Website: macys
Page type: customer-info-address
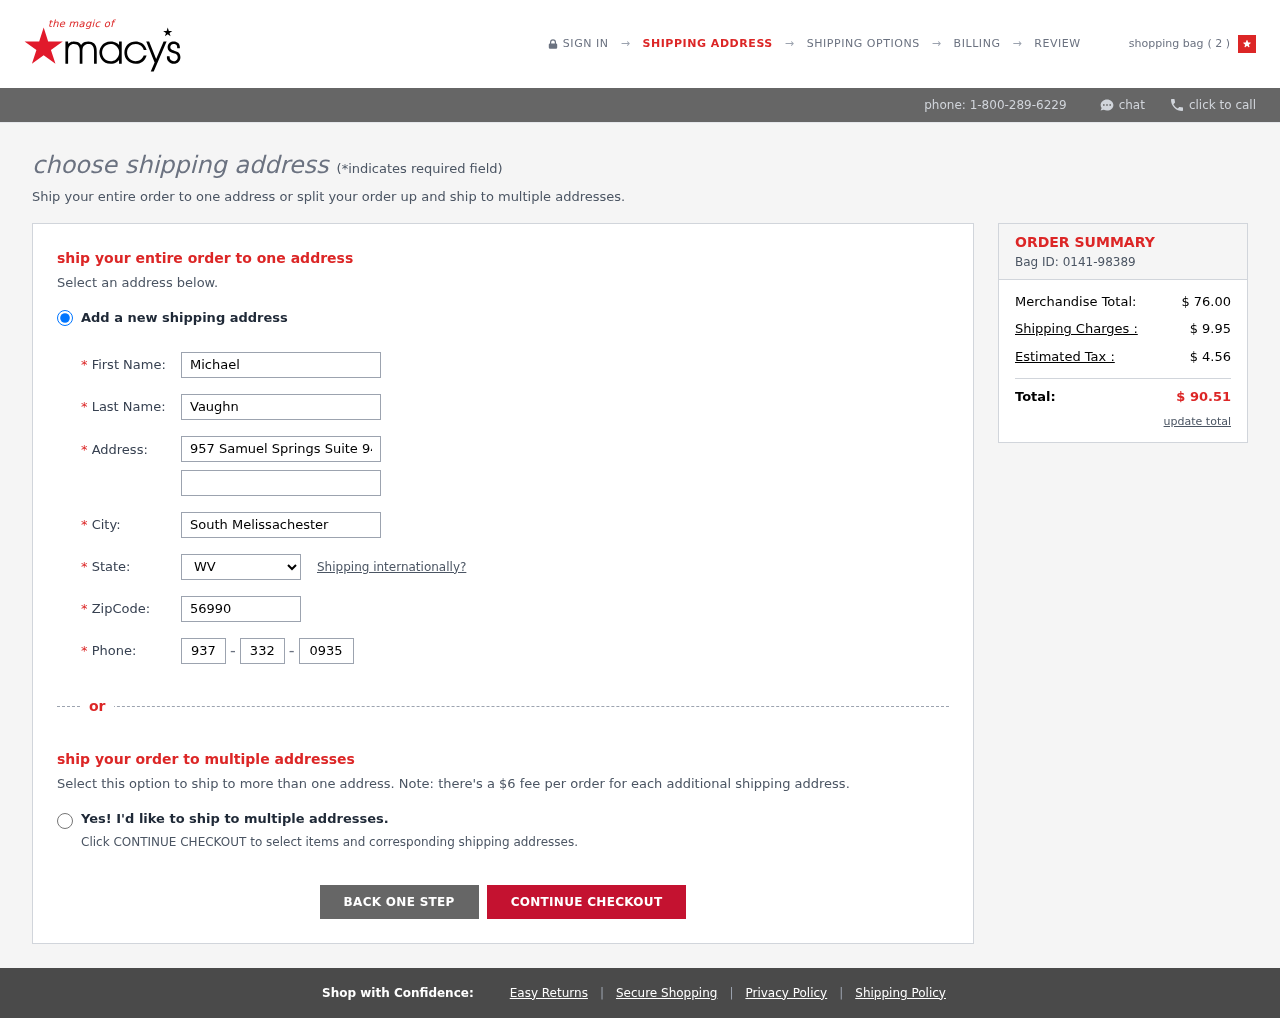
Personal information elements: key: PII_CITY
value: South Melissachester
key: PII_FIRSTNAME
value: Michael
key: PII_LASTNAME
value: Vaughn
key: PII_PHONE_AREA
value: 937
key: PII_PHONE_PREFIX
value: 332
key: PII_PHONE_SUFFIX
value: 0935
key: PII_POSTCODE
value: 56990
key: PII_STATE_ABBR
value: WV
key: PII_STREET
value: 957 Samuel Springs Suite 948
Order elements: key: ORDER_NUM_ITEMS
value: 2
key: ORDER_ID
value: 0141-98389
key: ORDER_SUBTOTAL
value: $ 76.00
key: ORDER_SHIPPING_COST
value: $ 9.95
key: ORDER_TAX
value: $ 4.56
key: ORDER_TOTAL
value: $ 90.51